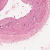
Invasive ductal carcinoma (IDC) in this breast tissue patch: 0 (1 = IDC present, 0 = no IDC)